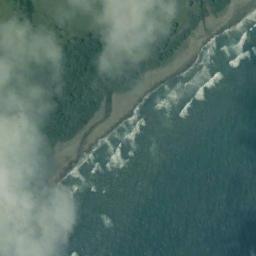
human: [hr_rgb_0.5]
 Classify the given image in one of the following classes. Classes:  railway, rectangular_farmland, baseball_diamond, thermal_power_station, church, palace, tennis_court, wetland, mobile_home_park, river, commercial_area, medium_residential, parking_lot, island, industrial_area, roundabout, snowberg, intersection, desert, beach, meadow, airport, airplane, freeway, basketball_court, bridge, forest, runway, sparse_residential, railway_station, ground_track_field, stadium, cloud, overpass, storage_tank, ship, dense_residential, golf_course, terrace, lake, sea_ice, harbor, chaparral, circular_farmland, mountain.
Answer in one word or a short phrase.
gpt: beach